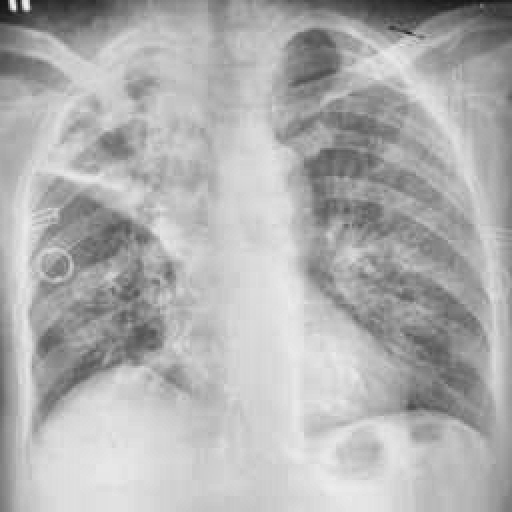
Finding: TUBERCULOSIS